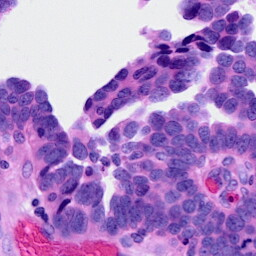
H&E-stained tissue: Ovarian